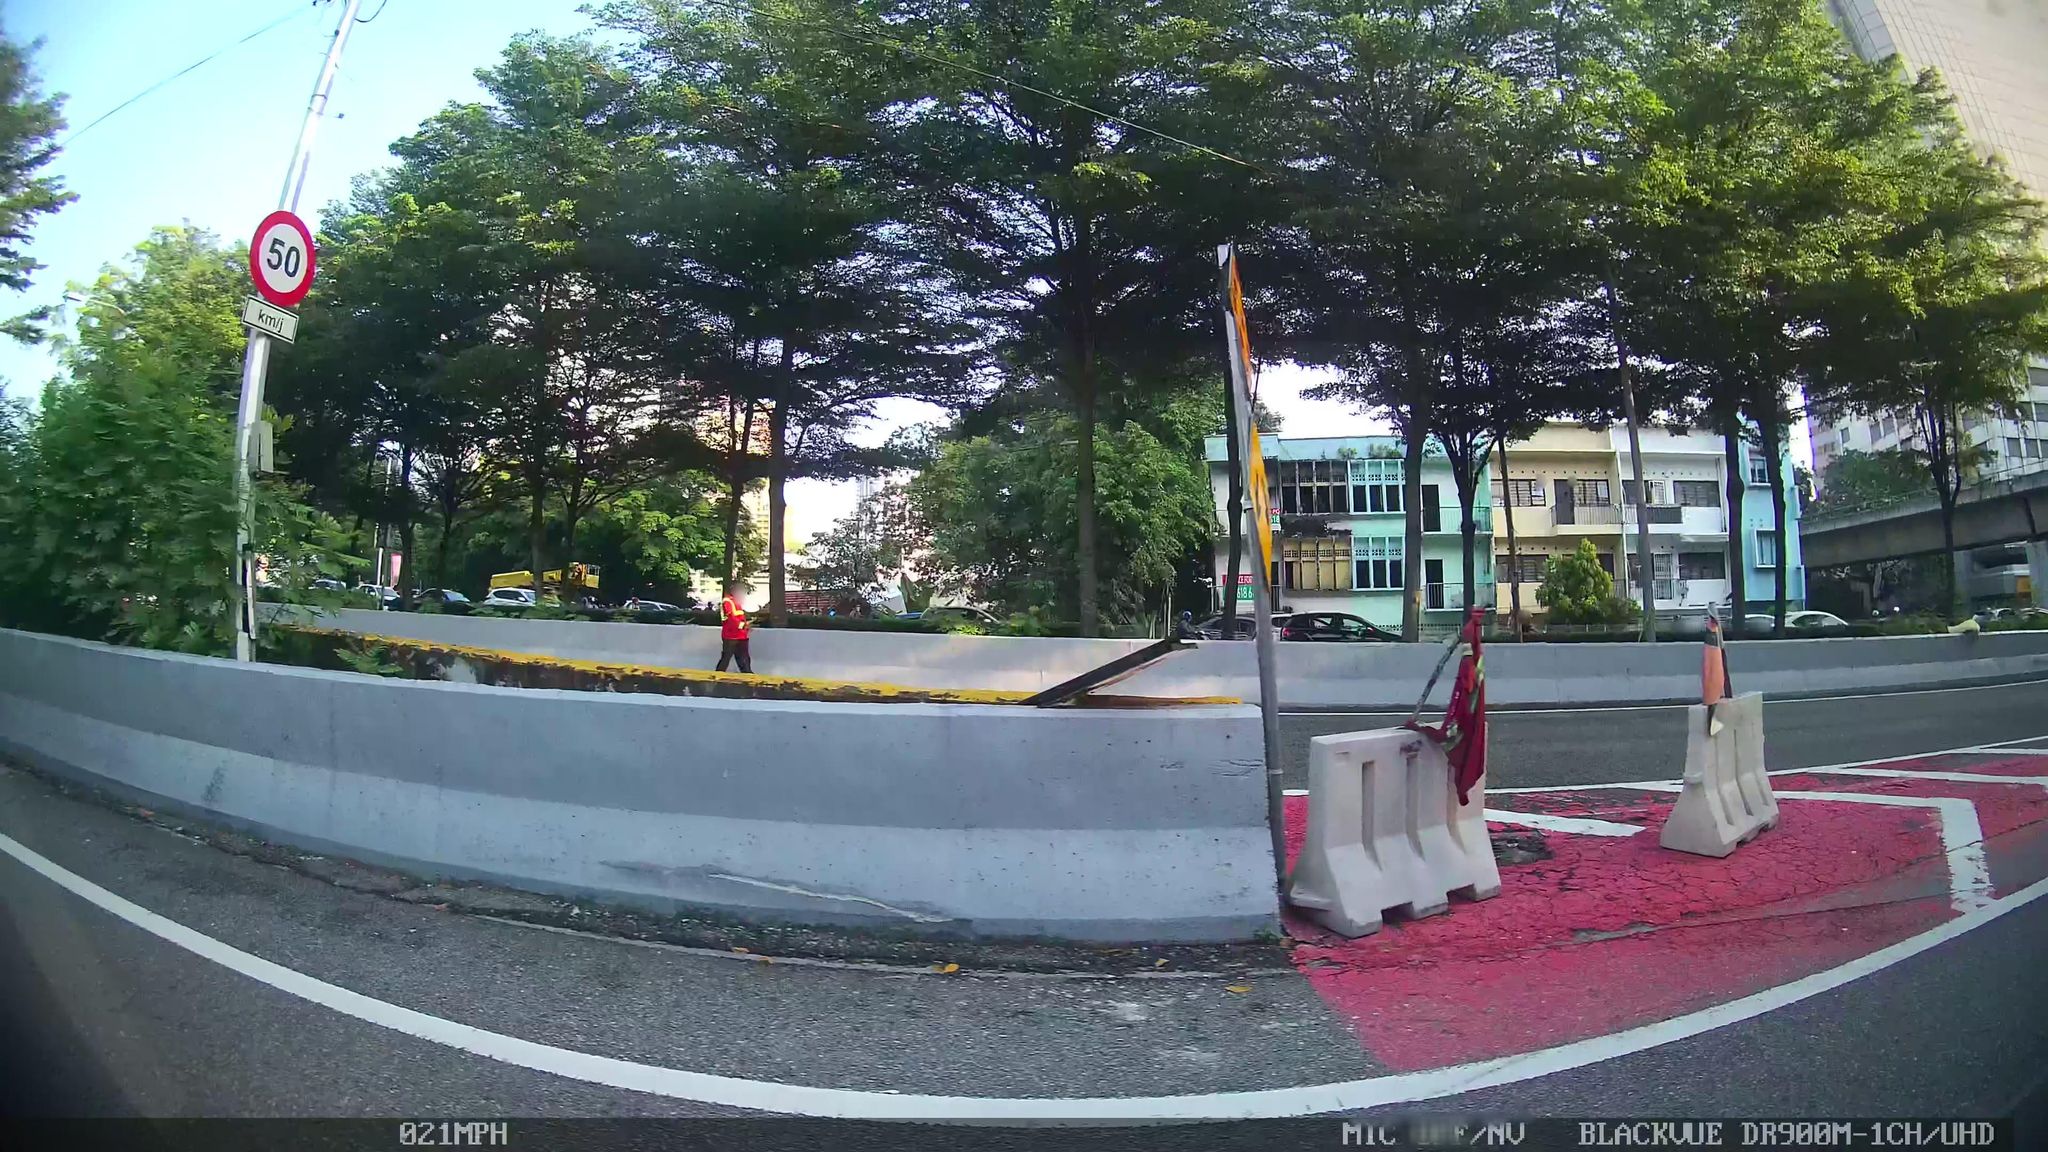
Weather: clear
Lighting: day
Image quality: good
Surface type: cycling surface
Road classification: track, steps, footway
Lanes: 1
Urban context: urban centre
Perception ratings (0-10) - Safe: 7.77, Lively: 7.23, Beautiful: 7.24, Boring: 1.3, Depressing: 5.49, Wealthy: 5.23